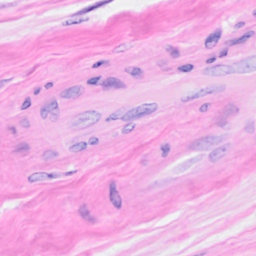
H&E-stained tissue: Breast